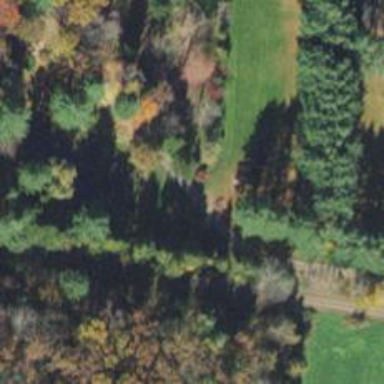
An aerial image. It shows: Residential driveway.